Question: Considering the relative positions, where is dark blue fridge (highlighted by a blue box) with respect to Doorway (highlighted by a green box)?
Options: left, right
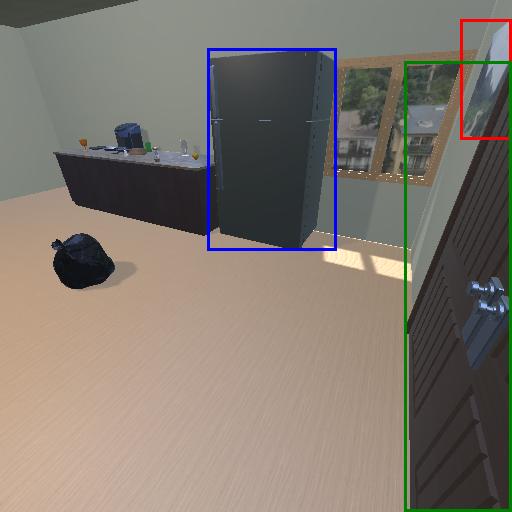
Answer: left